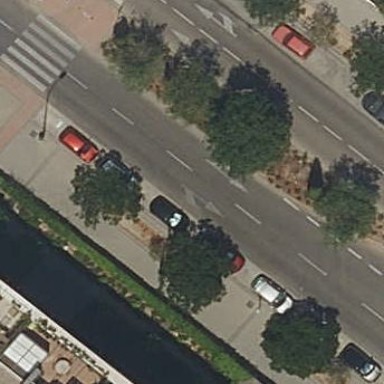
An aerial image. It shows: Kerb barrier surrounding grassy area.